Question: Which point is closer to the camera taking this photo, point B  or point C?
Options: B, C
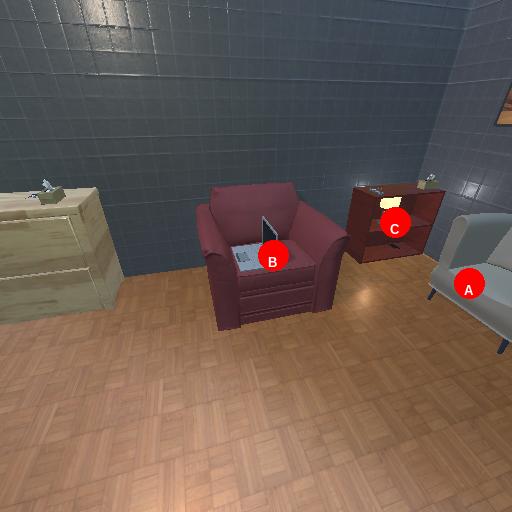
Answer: B